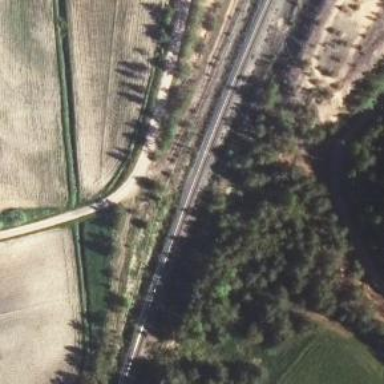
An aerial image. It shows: Abandoned railway.